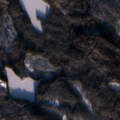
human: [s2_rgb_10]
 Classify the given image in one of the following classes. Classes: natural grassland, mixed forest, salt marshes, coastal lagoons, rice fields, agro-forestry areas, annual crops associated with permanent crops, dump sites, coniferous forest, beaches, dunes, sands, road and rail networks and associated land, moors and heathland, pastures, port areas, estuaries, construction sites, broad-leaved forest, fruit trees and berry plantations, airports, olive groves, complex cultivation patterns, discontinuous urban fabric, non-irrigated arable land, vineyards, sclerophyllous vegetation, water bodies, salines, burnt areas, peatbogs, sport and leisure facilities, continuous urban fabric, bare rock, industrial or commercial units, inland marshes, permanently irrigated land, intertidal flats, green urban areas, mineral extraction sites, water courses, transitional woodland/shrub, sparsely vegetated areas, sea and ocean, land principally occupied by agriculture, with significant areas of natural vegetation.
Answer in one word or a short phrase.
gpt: coniferous forest, mixed forest